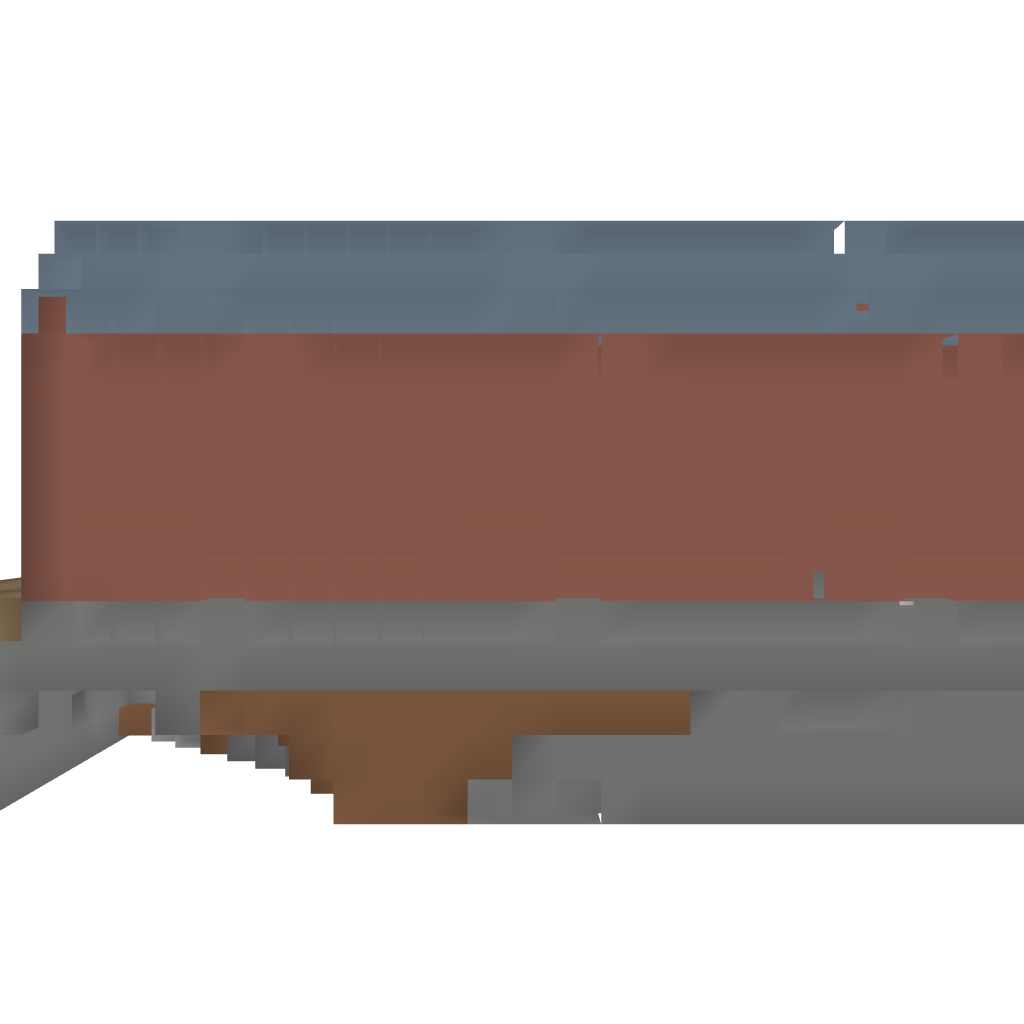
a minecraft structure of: Factory